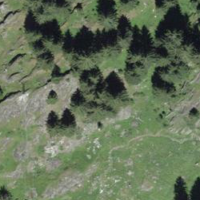
EUNIS habitat code: 41
Species observed at this site:
Sedum album
Achillea millefolium
Cirsium arvense
Neotinea ustulata